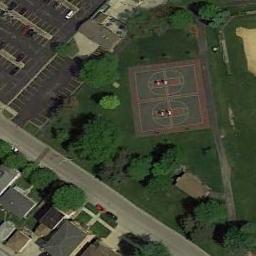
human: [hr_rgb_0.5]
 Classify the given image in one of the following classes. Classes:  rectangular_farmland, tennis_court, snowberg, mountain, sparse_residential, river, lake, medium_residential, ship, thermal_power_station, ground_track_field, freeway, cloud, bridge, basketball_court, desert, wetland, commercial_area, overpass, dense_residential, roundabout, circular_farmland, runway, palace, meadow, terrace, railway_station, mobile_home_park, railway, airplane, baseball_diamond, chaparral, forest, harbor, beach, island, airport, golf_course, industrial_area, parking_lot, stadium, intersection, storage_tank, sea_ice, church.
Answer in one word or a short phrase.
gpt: basketball_court